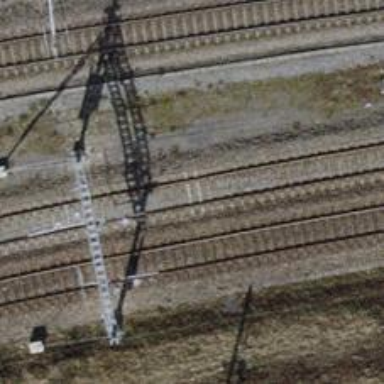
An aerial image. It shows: Railway with electrified contact lines.